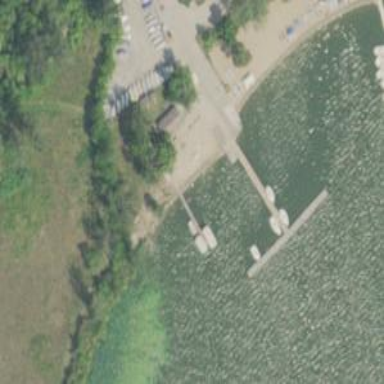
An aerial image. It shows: Slipway on leisure land.